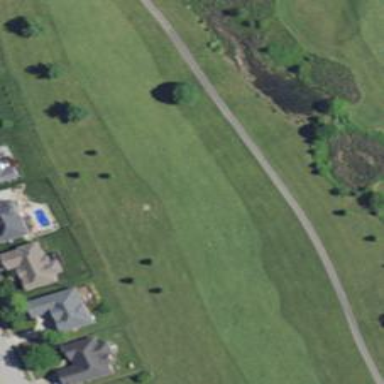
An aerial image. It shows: Golf fairway surrounded by grass.